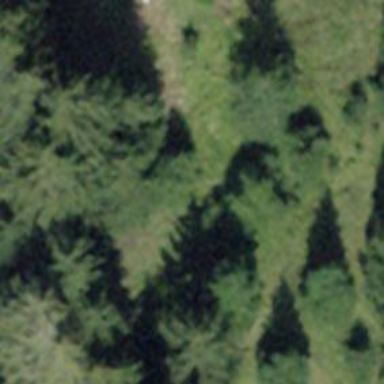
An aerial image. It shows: Forest area.